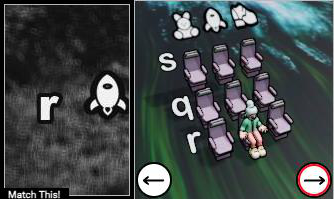
Task: seats
Answer: yes